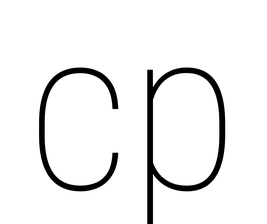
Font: Roboto_Condensed_Thin